Field crop: tomato
Growth stage: 2
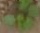
Species: solanum